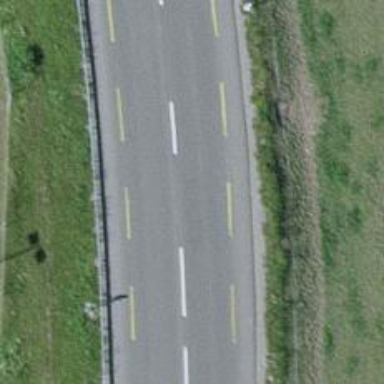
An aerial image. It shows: Primary highway with asphalt surface and designated lane for cyclists.